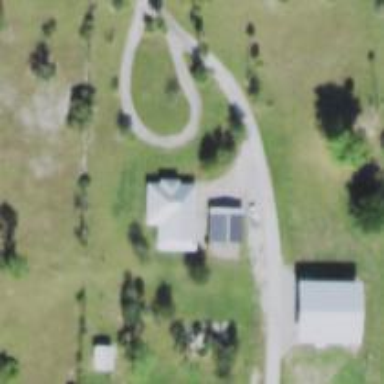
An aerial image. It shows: Driveway leading to service road.